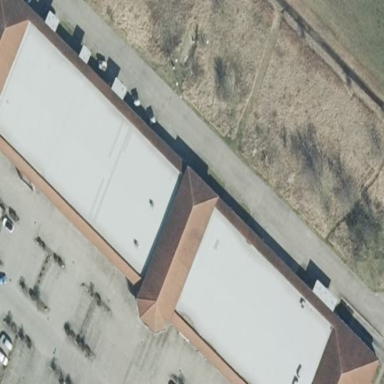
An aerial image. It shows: Retail building.